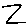
Label: zigzag